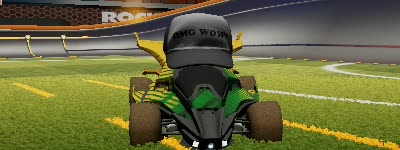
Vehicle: aftershock